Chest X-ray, AP view. Patient: 42 years old, sex M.
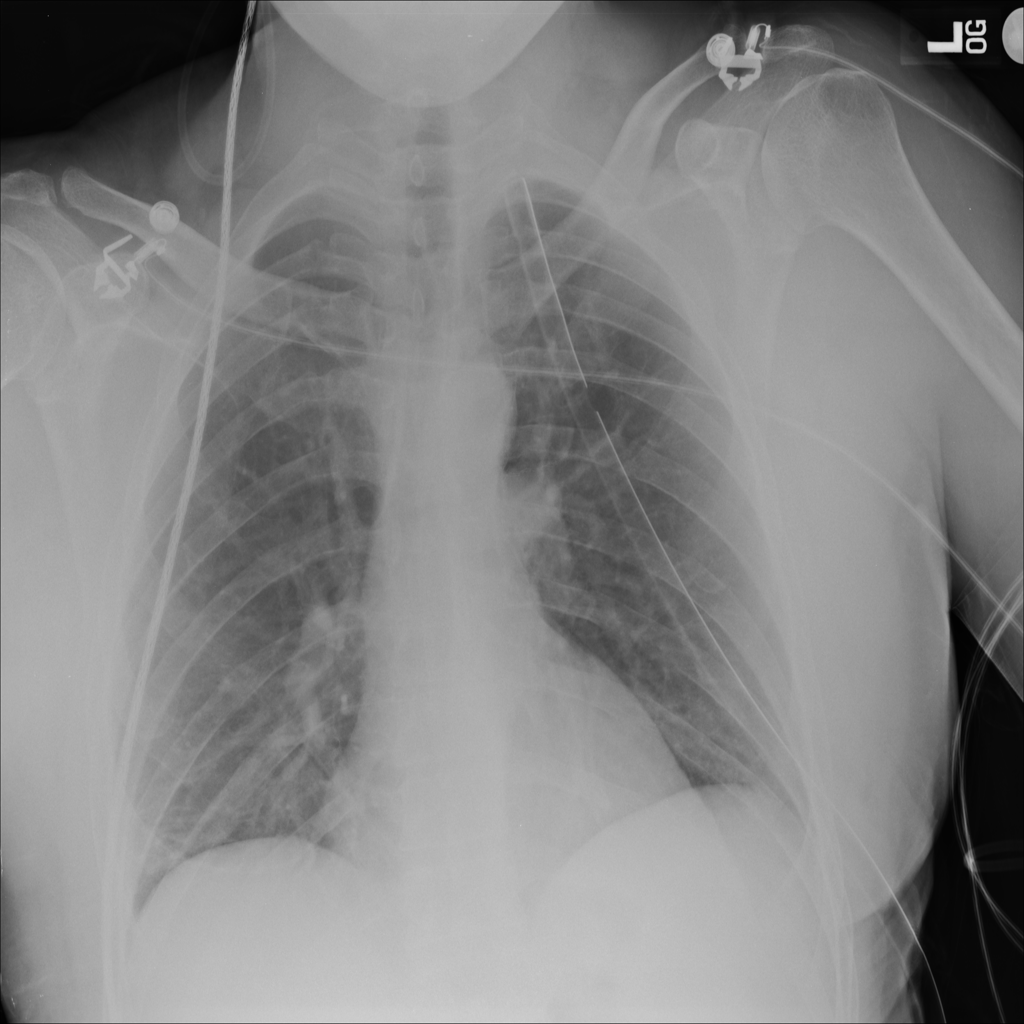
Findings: No Finding